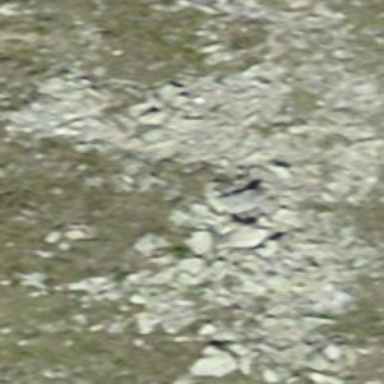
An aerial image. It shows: Natural scree.